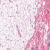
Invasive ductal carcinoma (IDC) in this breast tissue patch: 0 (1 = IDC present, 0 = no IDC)